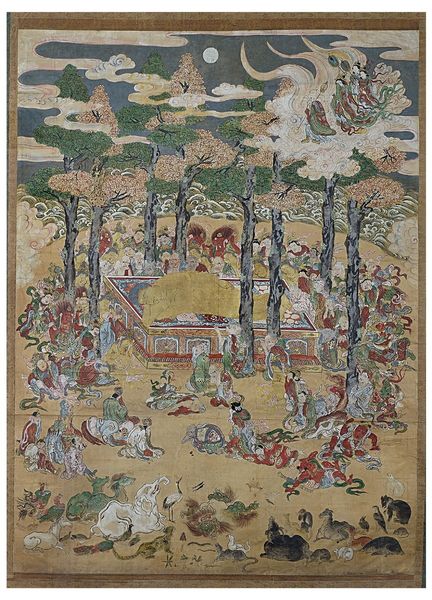
Titel: Buddha Shakyamunis Eintritt ins vollkommene Nirvana (Nehan-zu)
Standort: Hamburg
Institution: Museum für Kunst und Gewerbe Hamburg
Schlagwörter: tiere, malerei, tod, trauer, papier, tusche, tierbild, trauern, tuschzeichnung, buddhismus, hinduismus, toten, jainismus